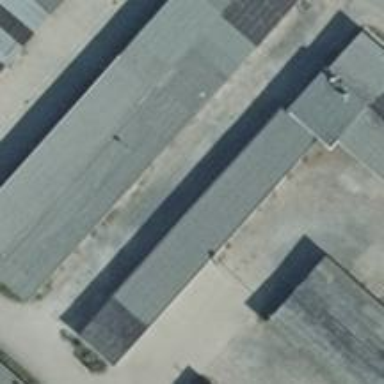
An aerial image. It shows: Group of garages.